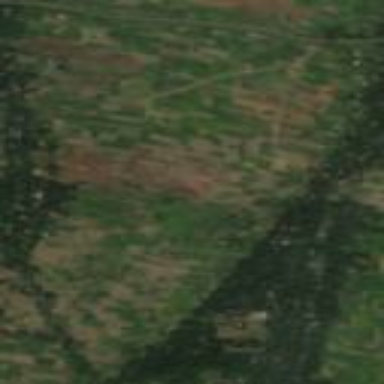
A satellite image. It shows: Picturesque farmland scene.